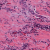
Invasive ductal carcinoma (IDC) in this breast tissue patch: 0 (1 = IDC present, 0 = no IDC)